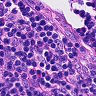
Metastatic tissue present: no